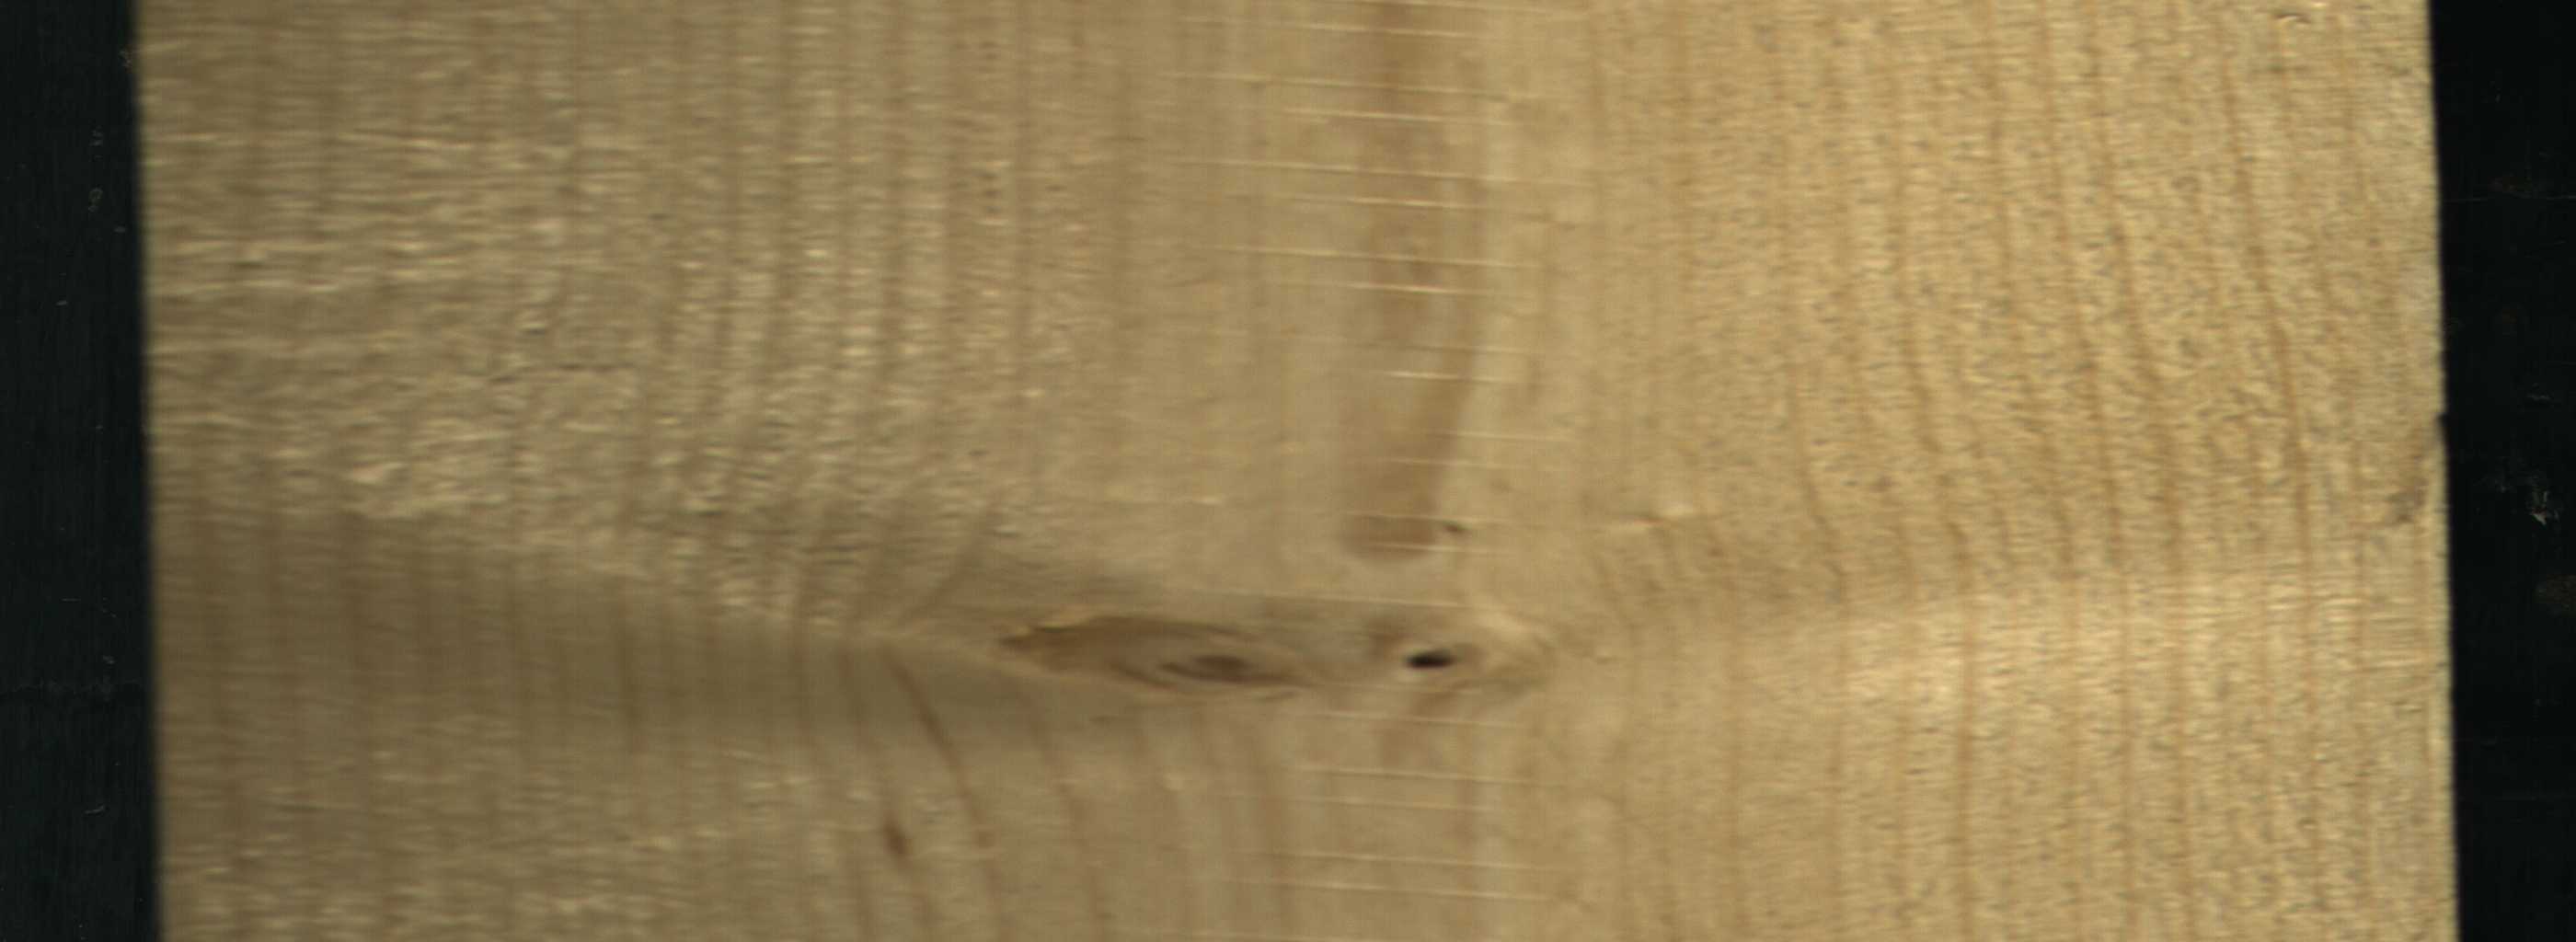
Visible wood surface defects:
Dead_Knot
Live_Knot